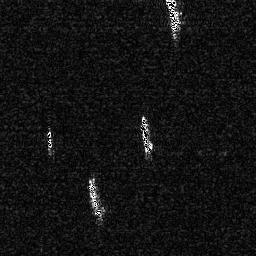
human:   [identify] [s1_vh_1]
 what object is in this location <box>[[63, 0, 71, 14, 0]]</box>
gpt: <ref>1 medium ship at the top</ref>